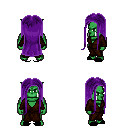
a pixel art fantasy rpg character, male body template, orc, green skin, brown robe, magenta pants, purple extra-long hairstyle, black slippers, four views (front, back, left, right), 2x2 character sprite sheet, small pixel art, hard edges, no anti-aliasing